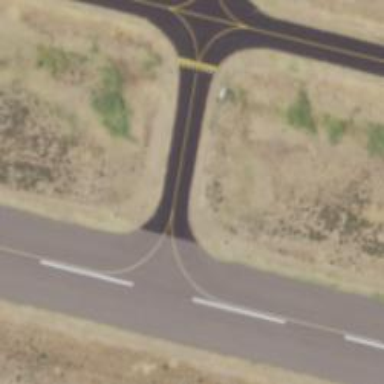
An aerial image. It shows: View of taxiway at the airport.